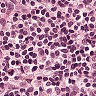
Metastatic tissue present: no